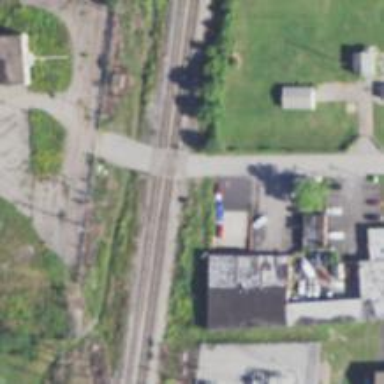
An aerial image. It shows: Railway level crossing.